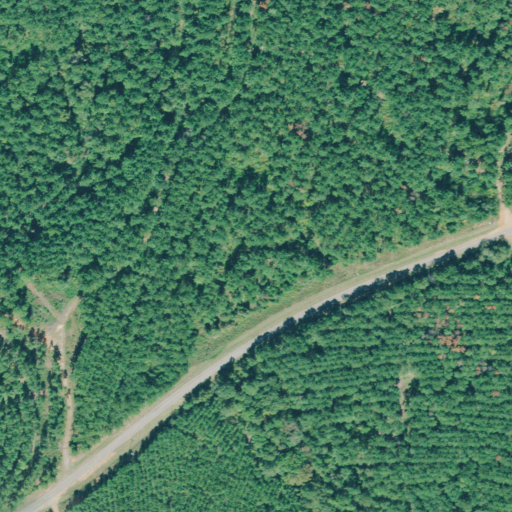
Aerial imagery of mountain in Georgia named Johnny Moore Hill containing evergreen forest, open development, grassland, low intensity development, and mixed forest